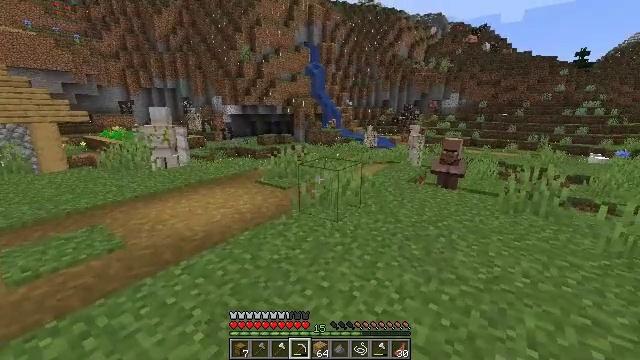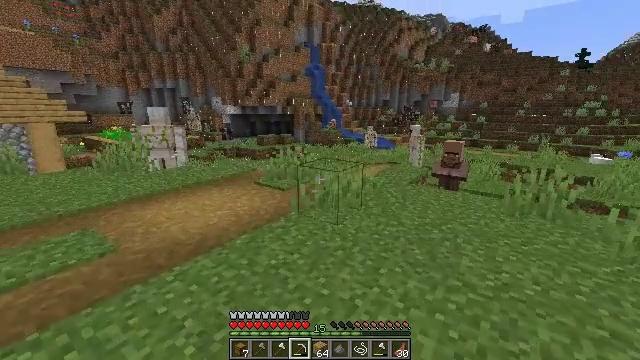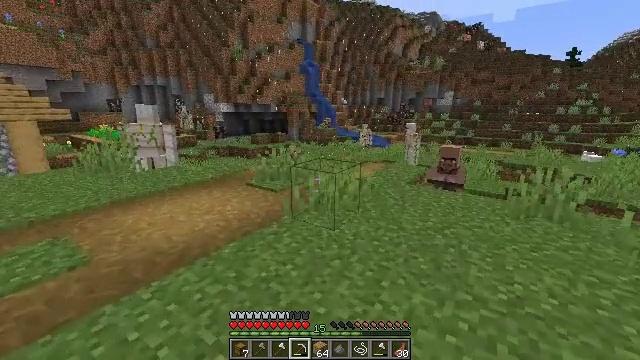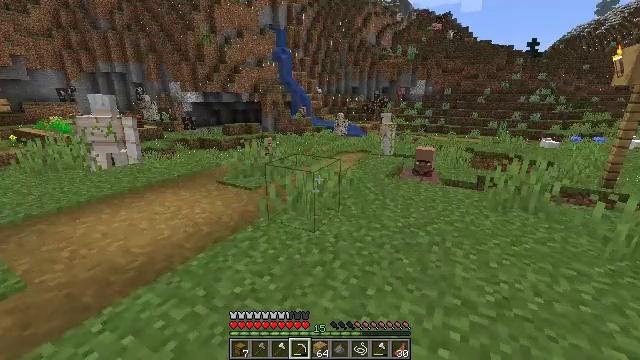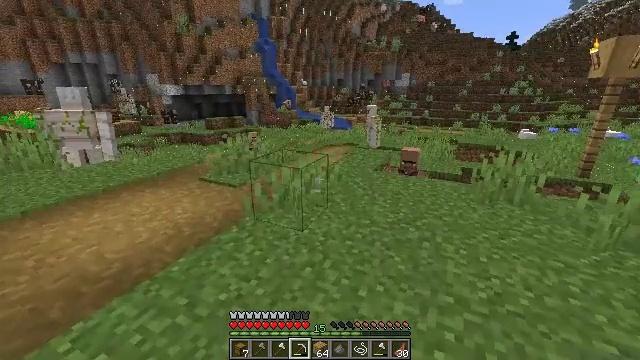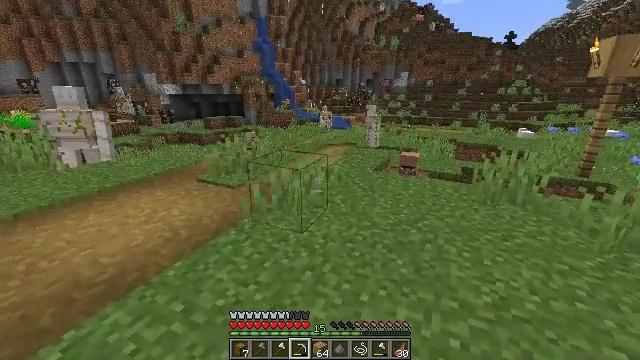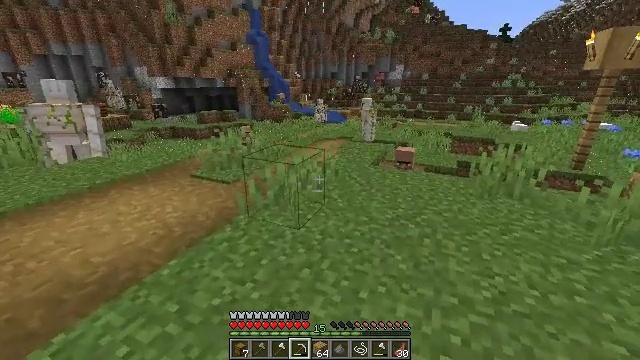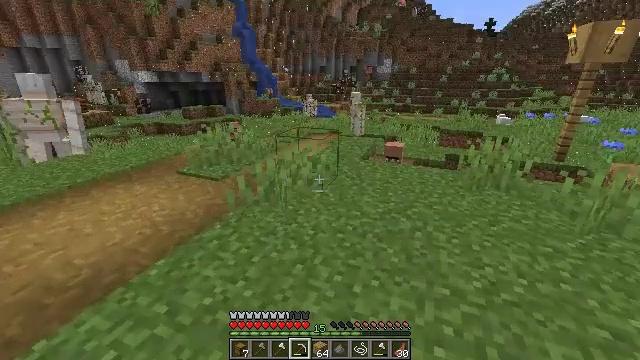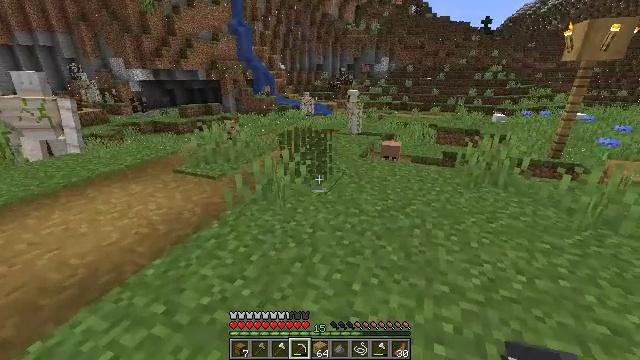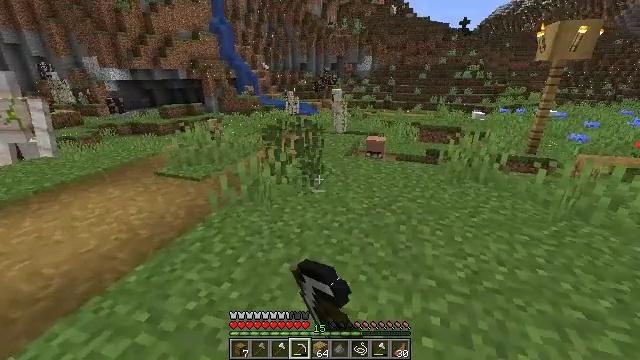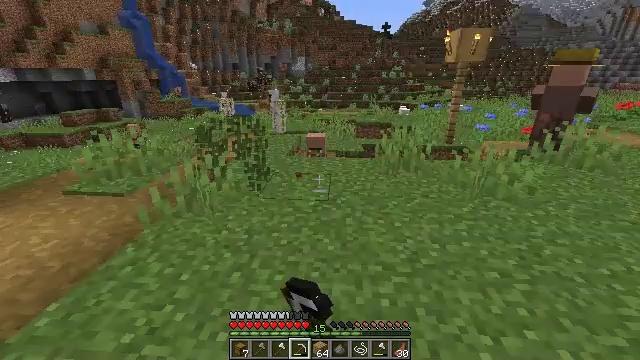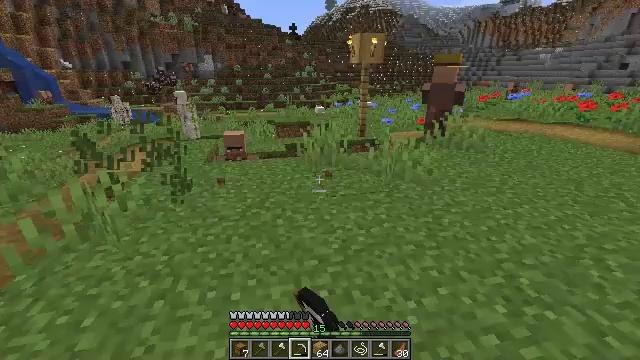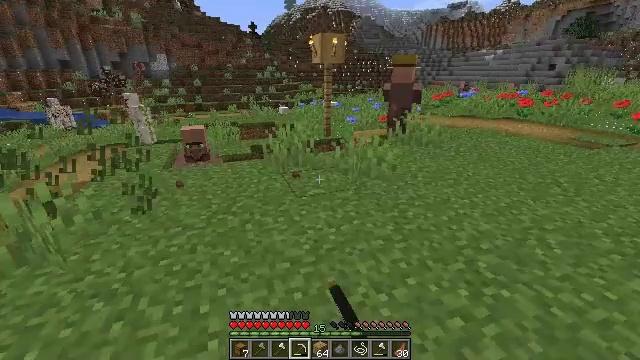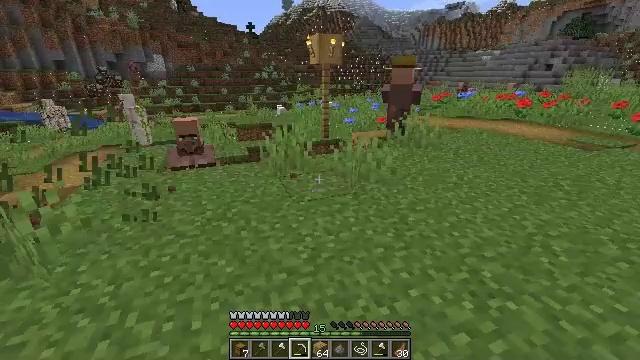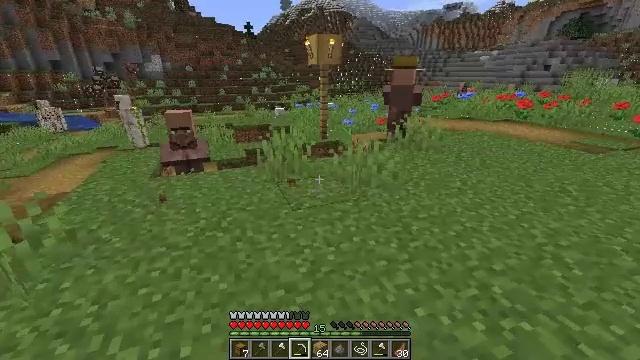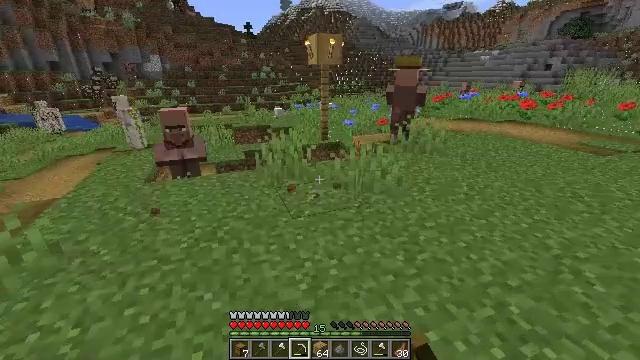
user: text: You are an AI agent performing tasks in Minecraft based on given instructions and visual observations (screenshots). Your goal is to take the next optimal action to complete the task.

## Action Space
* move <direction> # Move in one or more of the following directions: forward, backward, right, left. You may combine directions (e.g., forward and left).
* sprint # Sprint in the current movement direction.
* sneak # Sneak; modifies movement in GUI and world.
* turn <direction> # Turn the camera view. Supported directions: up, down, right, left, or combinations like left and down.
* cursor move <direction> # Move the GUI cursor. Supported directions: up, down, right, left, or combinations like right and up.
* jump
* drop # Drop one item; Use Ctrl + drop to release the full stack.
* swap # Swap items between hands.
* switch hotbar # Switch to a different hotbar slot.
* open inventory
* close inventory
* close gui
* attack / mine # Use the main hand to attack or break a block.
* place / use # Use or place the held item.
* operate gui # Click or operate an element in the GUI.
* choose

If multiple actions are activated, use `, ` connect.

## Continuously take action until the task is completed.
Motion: motion action
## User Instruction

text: Break the grass block.
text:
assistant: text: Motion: move forward, attack / mine
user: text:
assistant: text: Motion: move forward, turn right, attack / mine
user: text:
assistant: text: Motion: move forward, turn right and down, attack / mine
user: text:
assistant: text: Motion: turn right and down, attack / mine
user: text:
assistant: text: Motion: attack / mine
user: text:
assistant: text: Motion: turn right and down, attack / mine
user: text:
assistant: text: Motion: turn right and down
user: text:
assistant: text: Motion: attack / mine
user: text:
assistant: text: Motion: turn right, attack / mine
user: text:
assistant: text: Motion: turn right, attack / mine
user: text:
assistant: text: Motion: turn right, attack / mine
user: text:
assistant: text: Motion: move forward, turn right
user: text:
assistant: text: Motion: move forward
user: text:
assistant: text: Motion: move forward, attack / mine
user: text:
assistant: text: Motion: move forward, attack / mine
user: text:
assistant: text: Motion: turn right, attack / mine
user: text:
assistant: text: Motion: no_op
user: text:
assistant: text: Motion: attack / mine
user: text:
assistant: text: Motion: attack / mine
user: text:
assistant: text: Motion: attack / mine
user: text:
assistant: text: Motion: turn left, attack / mine
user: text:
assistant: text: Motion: turn left
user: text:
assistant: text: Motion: turn left, attack / mine
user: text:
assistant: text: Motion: attack / mine
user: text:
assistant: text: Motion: turn right and up, attack / mine
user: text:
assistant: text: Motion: move forward, turn right and up, attack / mine
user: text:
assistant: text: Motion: move forward
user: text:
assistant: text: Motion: move forward, attack / mine
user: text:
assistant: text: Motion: attack / mine
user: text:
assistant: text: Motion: turn right and down, attack / mine